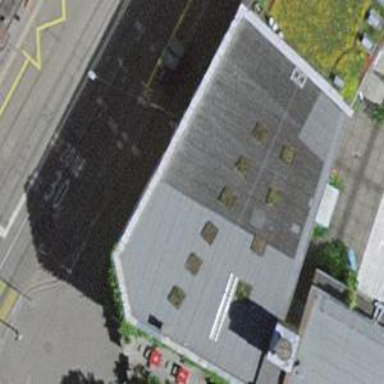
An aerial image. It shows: Cafe.